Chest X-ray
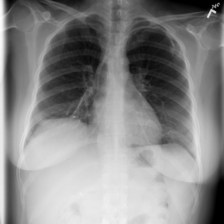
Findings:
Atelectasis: negative
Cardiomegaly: negative
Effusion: negative
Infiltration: negative
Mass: negative
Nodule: negative
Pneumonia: negative
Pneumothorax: negative
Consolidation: negative
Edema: negative
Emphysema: negative
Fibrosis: negative
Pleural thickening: negative
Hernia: negative